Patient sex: M
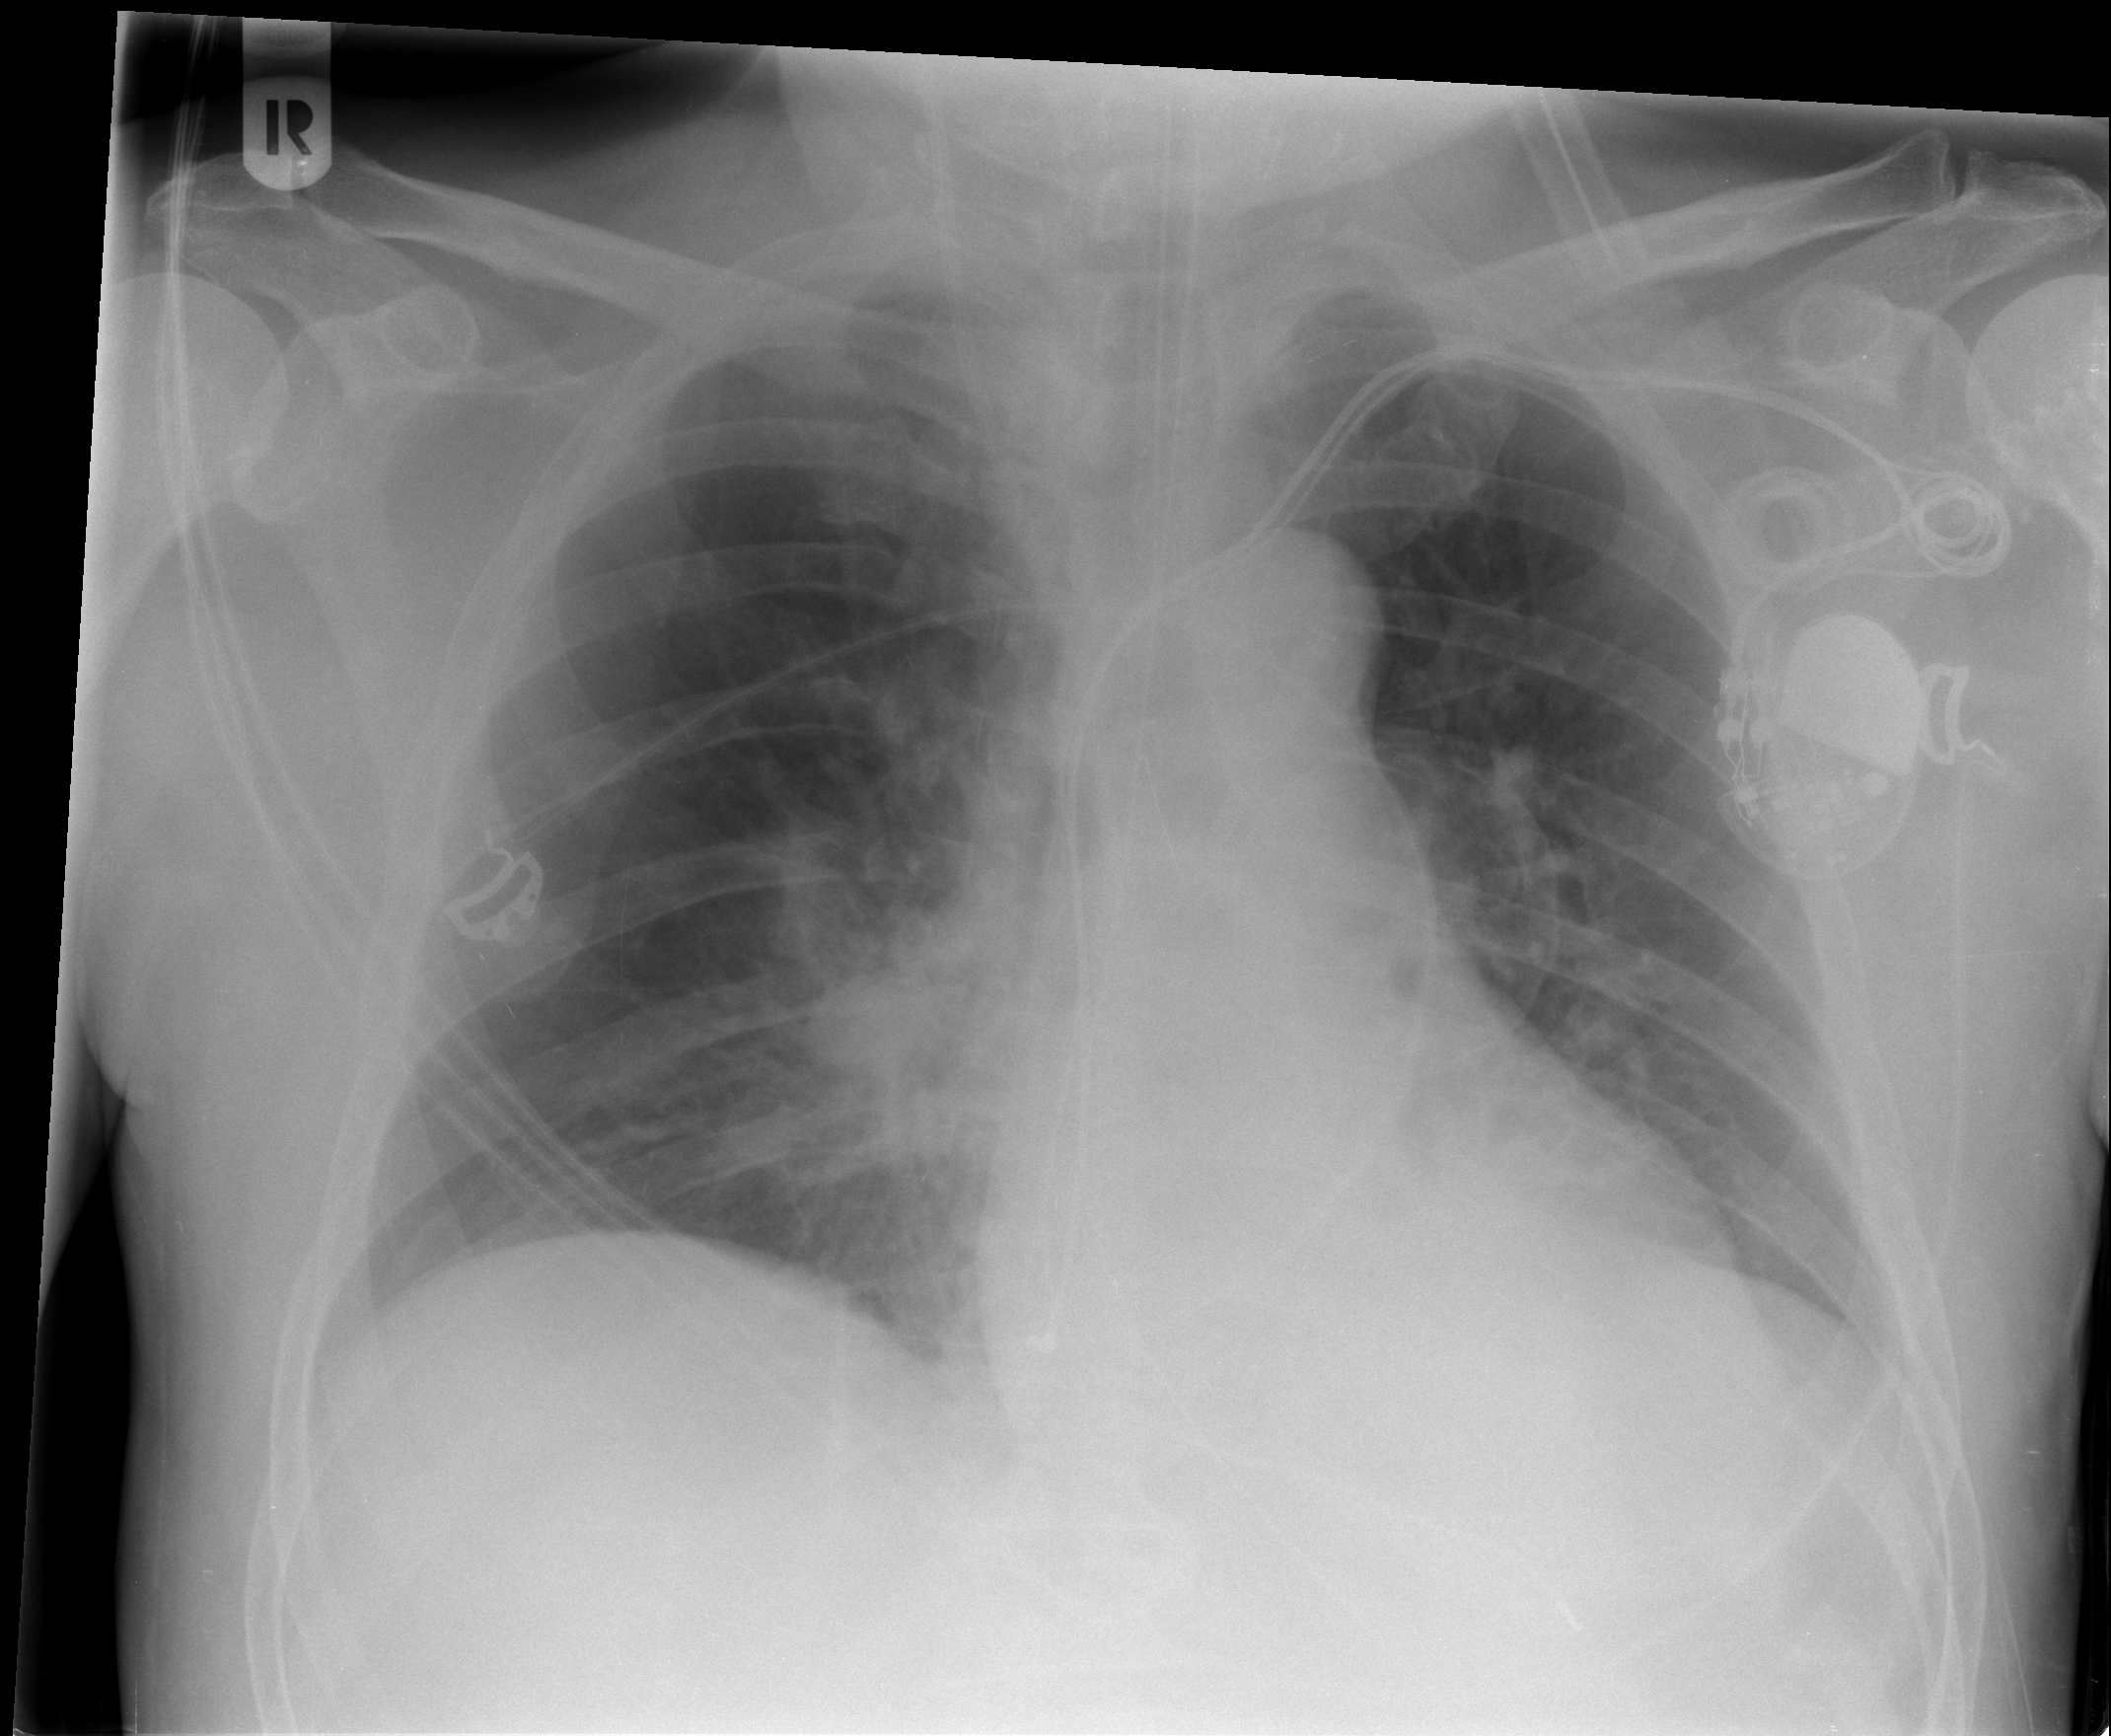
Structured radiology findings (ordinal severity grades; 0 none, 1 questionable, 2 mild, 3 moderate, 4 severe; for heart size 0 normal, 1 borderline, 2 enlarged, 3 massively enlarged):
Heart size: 0
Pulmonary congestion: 0
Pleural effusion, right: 0
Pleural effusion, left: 0
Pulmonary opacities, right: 2
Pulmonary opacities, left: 0
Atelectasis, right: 1
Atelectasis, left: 0